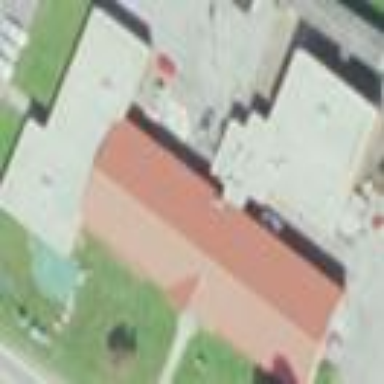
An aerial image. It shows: School building.